Question: Can I use a command instead of in the function, and still get the same output as it is giving me currently?
The function is defined at the starting of the following code which presently executes without warnings or errors:-
'''
#include <stdio.h>
#include <stdlib.h>
#include <conio.h>
float tables1(float a,float b)
{
int i=0;
for(i=0;i<=10;i++)
{
printf(" %.2f
", a*i);
printf(" %.2f
", b*i);
}
printf(" if all tasks not executed plz check the code
");
printf("just to check how the computer treated your number input as, lets print it again
%.2f
", a);
return 0;
}
int main()
{
float a,b;
printf("enter the numbers whose first 10 multiples u want to see
");
scanf("%f", &a);
scanf("%f", &b);
printf("following below are the multiples
");
tables1(a,b);
return 0;
}
'''
The output image is attached.
Also, when i wrote the above code initially, i did not write any return statement in the function definition, hence i got a warning during build, so just to see if it works, i wrote a compiled it, and the warning was gone yet, leaving me in dissatisfaction from a second query which is:-
Doesnt the float function have a different kind of statement, or is rightly used?
i feel there may be couple of such instances(like mistakes) in my program that may have gone unnoticed by me.

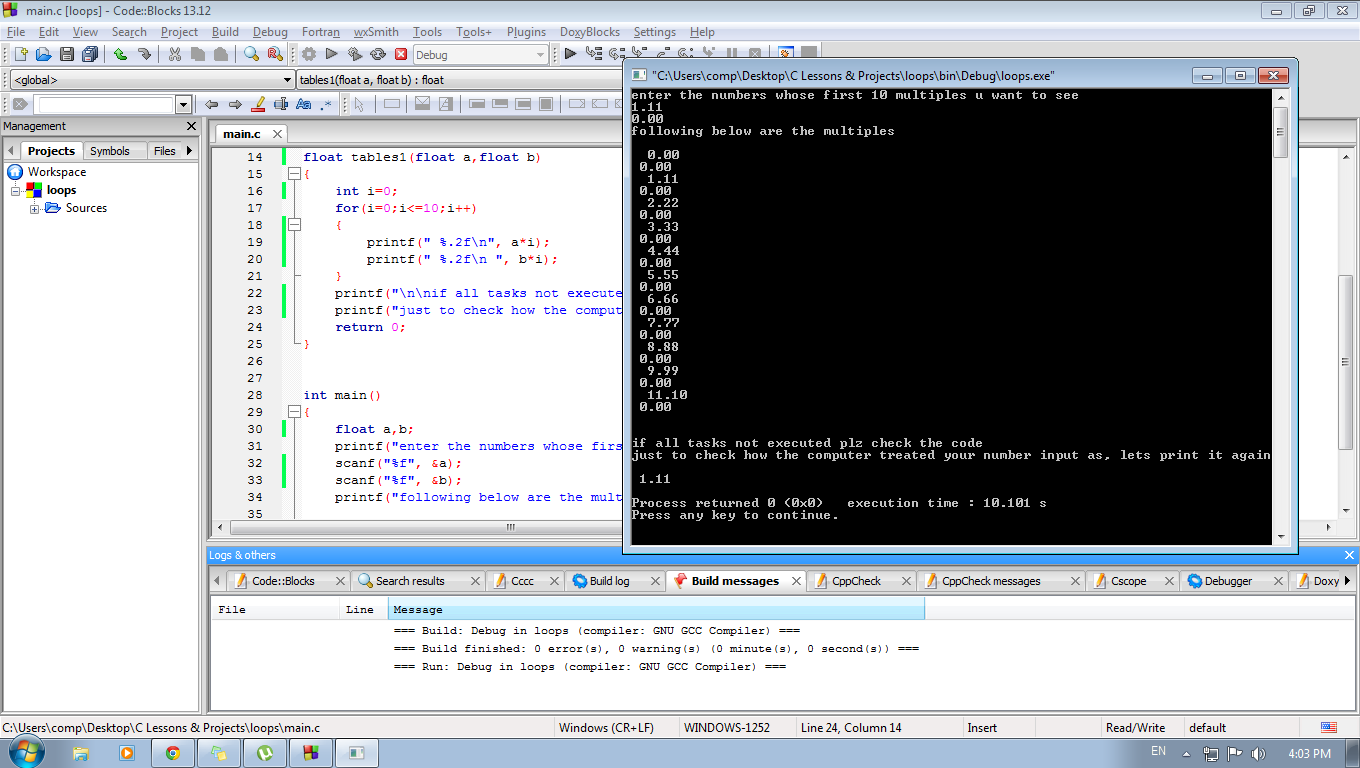
Answer: You aren't using the return value of 'tables' anywhere. Furthermore, 'tables' already takes a 'float' as input, hence you cannot really check inside 'tables' whether that number matches the user's input, since the input (a string) is unknown to 'tables'.
You might as well change the function to 'void tables' and not return any value. The part of the code that deals with the user's input is in 'main', and there is no need to pass such details onto a function dealing with 'float's.
Meanwhile 'scanf' return a value which you are also ignoring - do check the documentation of each library function you are using, and determine whether the return value might be useful... (There are also other functions to parse numbers from strings, e.g., 'strtod'.)